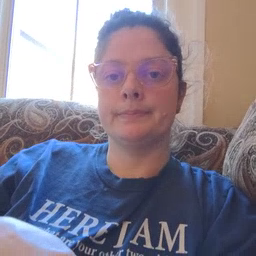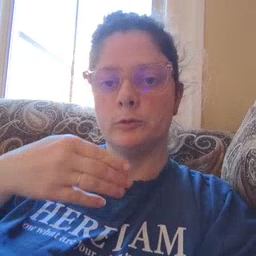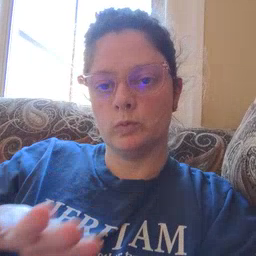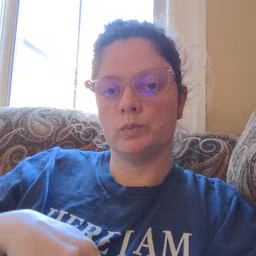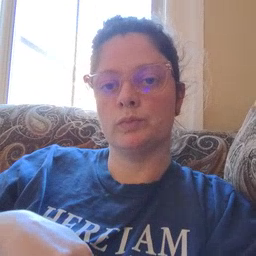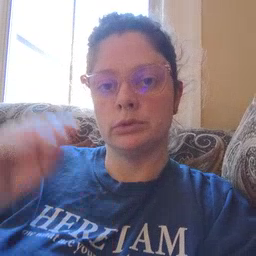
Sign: into